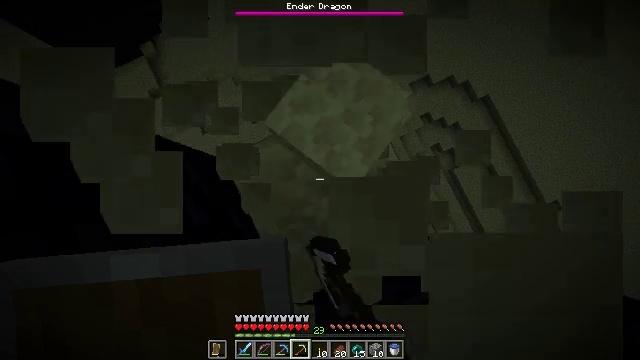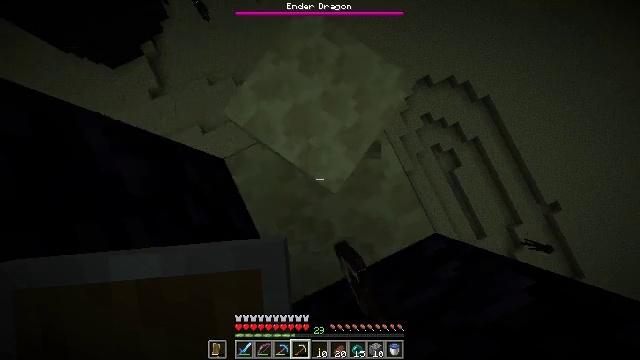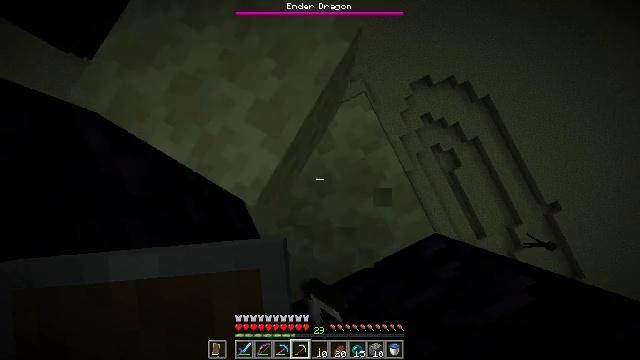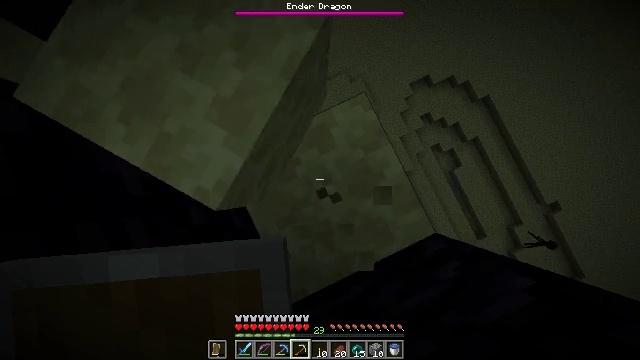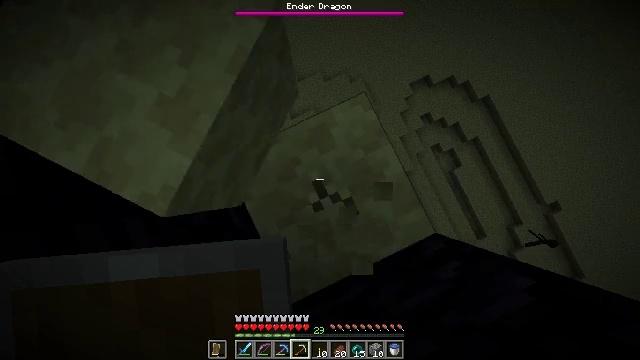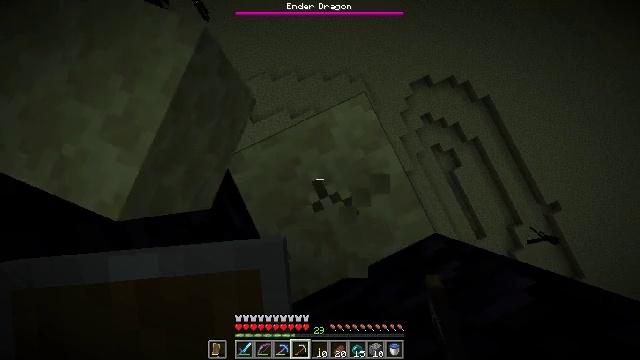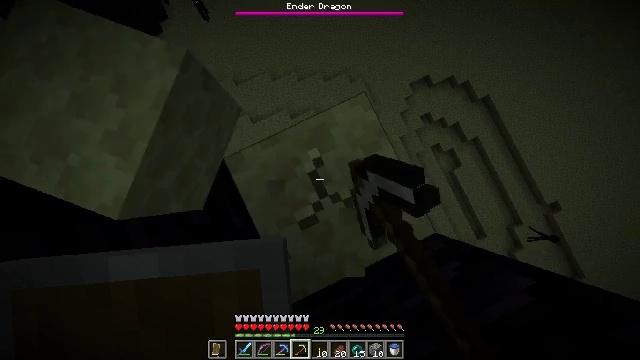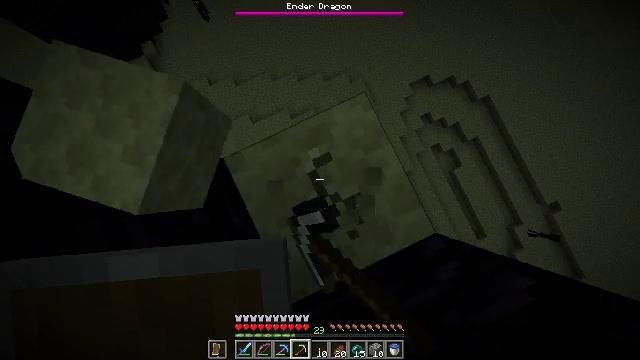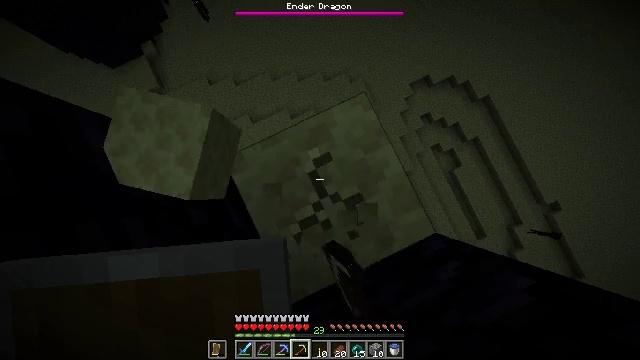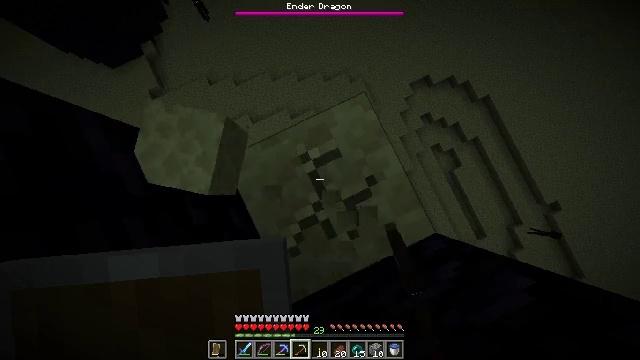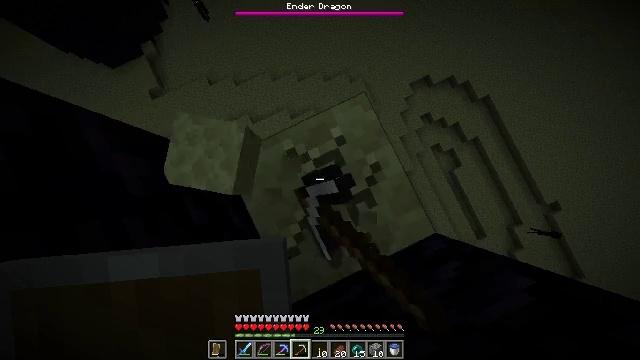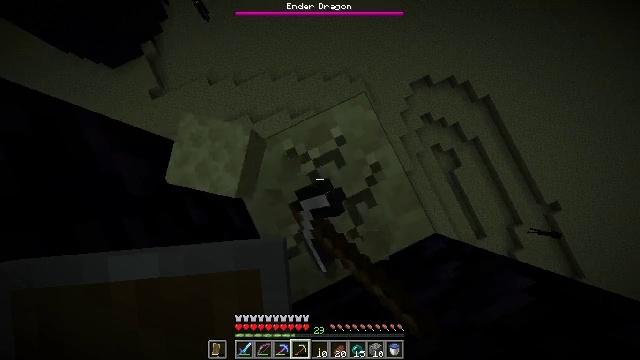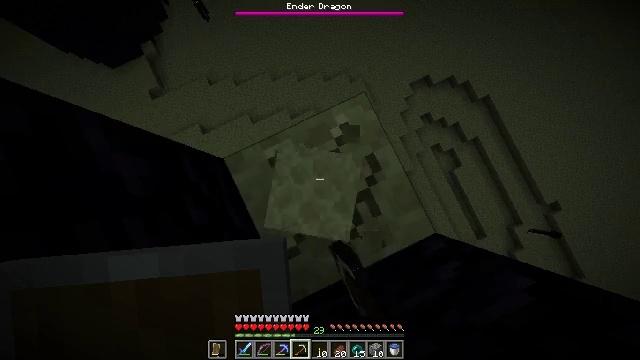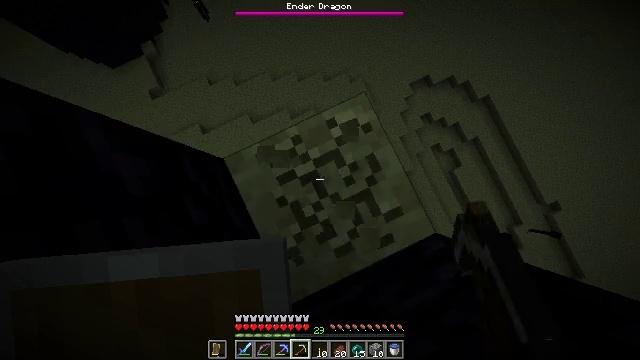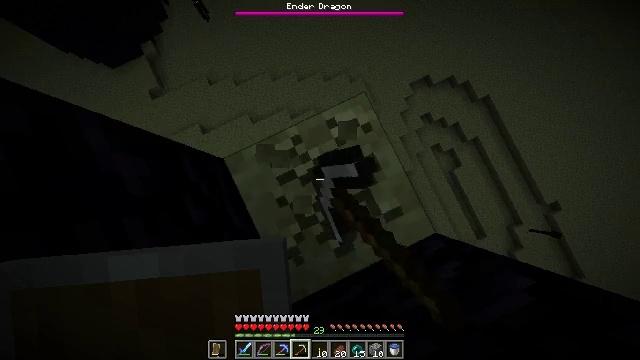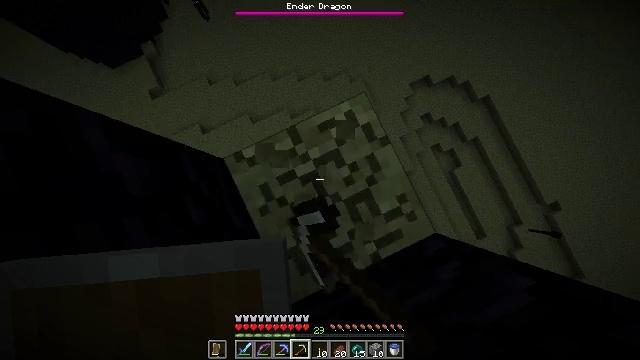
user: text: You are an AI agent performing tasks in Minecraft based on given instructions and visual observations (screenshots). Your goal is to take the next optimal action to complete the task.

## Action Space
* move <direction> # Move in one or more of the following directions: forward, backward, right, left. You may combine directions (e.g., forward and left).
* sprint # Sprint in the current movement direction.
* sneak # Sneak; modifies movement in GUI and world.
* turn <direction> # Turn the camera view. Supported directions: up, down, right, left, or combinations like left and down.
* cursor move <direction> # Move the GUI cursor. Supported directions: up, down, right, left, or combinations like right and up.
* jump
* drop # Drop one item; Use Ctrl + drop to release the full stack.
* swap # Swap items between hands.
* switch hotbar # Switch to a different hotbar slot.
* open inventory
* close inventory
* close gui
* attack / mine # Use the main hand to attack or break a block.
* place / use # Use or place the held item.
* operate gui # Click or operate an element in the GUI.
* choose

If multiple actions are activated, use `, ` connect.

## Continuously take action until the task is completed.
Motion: motion action
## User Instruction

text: Collect end stone for your base.
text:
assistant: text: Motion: attack / mine
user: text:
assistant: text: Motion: attack / mine
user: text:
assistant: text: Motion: attack / mine
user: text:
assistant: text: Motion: attack / mine
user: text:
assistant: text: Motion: attack / mine
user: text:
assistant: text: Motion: attack / mine
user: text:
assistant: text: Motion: attack / mine
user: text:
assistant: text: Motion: attack / mine
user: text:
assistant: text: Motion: attack / mine
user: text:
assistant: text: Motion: attack / mine
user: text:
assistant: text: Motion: attack / mine
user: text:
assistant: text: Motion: attack / mine
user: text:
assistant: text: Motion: attack / mine
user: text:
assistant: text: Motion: attack / mine
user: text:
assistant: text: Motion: attack / mine
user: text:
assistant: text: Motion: attack / mine
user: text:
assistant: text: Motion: attack / mine
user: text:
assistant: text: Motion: attack / mine
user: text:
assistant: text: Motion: attack / mine
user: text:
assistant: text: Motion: attack / mine
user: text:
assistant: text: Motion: attack / mine
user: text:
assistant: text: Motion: attack / mine
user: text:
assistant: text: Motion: attack / mine
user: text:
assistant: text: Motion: attack / mine
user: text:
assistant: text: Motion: attack / mine
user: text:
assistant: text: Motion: attack / mine
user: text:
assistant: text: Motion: attack / mine
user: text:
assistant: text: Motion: attack / mine
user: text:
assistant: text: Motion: attack / mine
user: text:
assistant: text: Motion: attack / mine